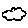
Label: cloud